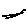
Label: line